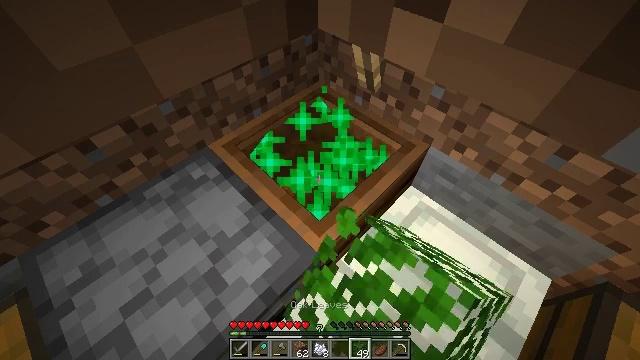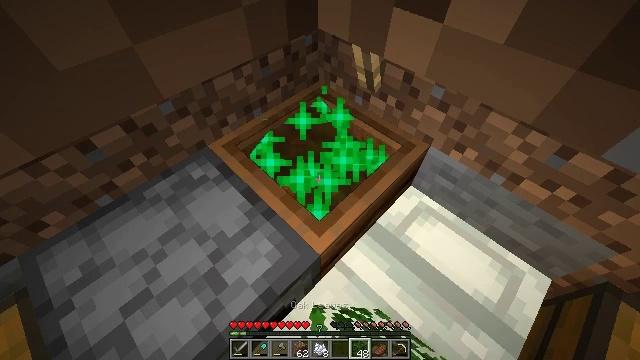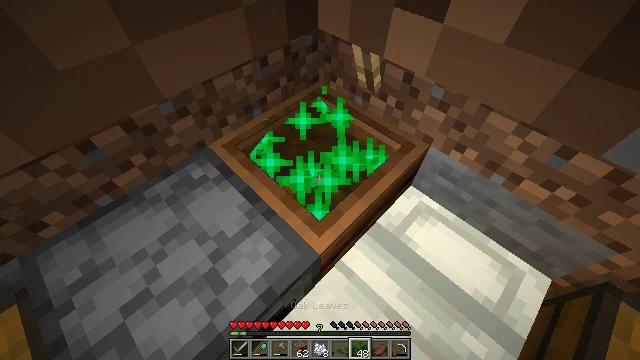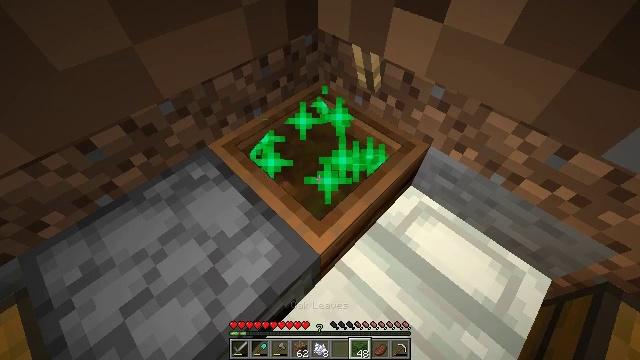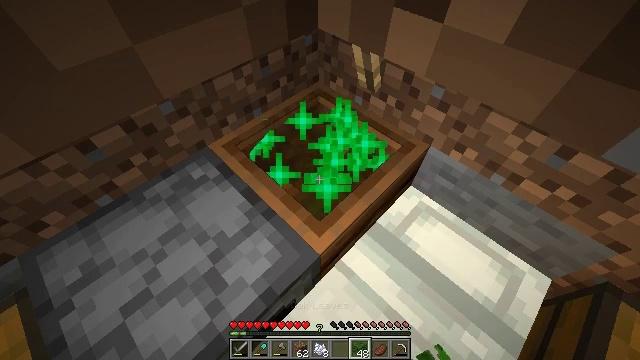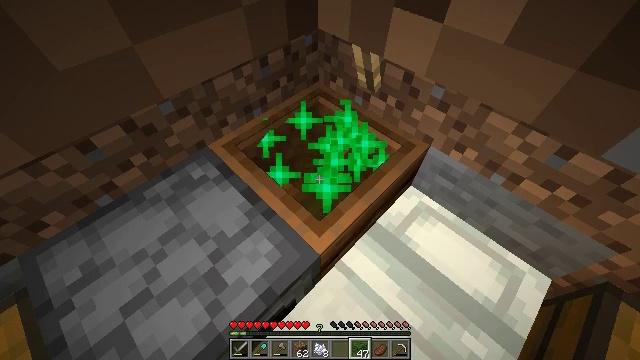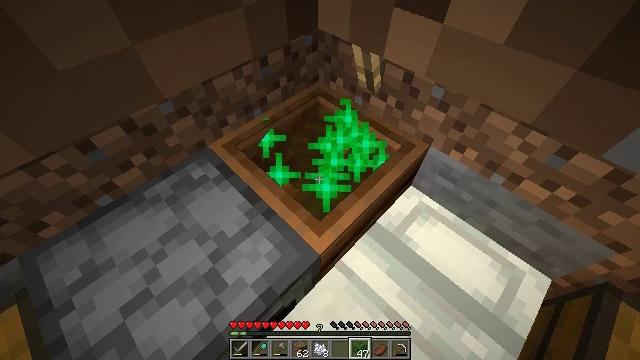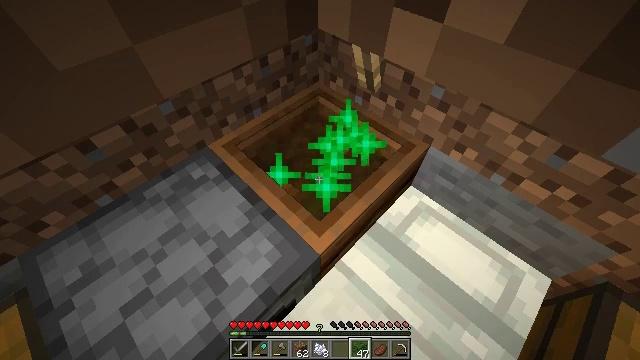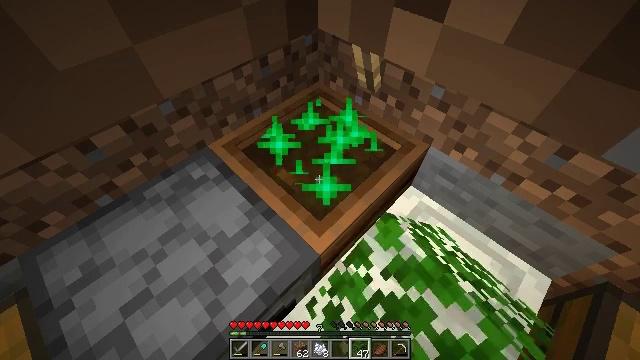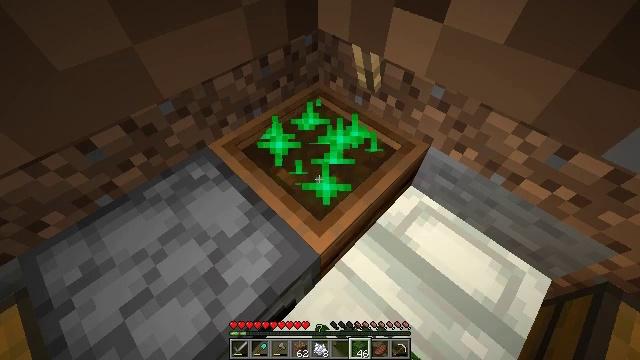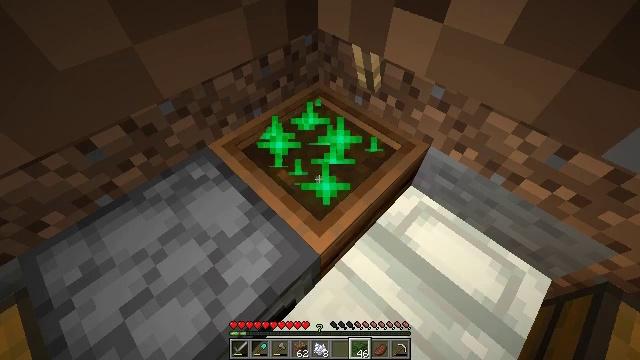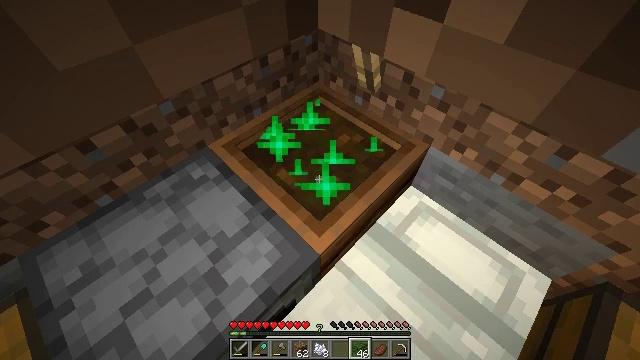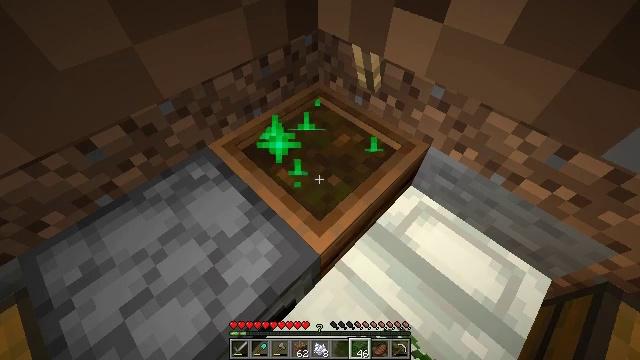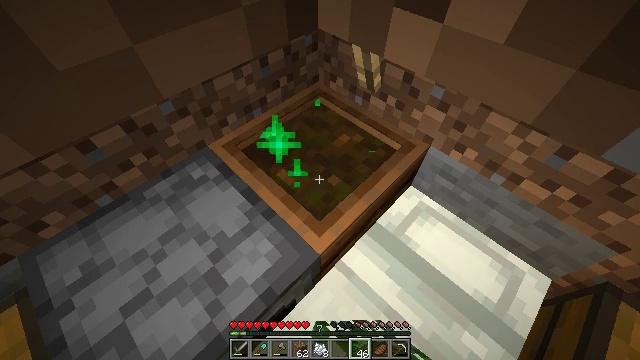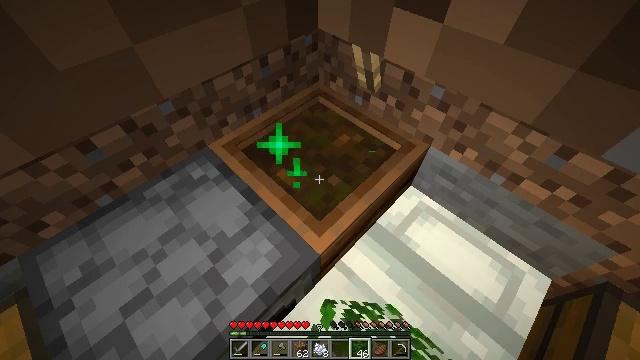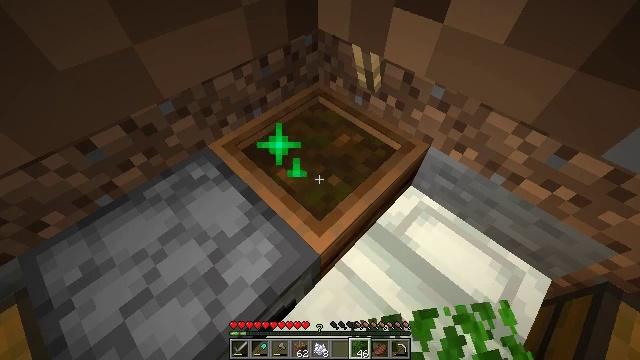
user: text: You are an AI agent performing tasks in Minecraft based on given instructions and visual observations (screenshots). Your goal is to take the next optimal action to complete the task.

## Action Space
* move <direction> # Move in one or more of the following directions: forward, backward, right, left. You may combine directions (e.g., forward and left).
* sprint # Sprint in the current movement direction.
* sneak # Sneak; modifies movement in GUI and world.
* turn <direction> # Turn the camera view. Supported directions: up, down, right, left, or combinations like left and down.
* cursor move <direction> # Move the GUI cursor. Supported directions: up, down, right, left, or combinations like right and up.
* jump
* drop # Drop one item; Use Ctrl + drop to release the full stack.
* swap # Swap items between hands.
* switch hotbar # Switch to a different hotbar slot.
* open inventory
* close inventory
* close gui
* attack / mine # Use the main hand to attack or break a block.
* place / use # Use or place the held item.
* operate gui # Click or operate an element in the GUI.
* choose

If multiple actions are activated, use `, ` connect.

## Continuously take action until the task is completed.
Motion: motion action
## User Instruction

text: Craft white dye in your crafting grid.
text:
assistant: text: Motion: use / place
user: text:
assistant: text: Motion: use / place
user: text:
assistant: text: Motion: use / place
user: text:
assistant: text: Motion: use / place
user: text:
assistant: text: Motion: use / place
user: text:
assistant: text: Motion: use / place
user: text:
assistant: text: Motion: use / place
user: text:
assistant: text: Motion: use / place
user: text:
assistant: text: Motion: use / place
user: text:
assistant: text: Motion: use / place
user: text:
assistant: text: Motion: use / place
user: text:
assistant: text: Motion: use / place
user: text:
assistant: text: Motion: use / place
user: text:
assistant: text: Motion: use / place
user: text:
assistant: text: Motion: use / place
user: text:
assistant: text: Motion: use / place
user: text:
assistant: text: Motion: use / place
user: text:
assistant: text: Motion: use / place
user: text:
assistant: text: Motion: use / place
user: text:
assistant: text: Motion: use / place
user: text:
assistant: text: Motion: use / place
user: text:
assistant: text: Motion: use / place
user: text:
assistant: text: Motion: use / place
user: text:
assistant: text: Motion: use / place
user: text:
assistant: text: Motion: use / place
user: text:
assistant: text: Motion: use / place
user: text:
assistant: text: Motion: use / place
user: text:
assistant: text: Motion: use / place
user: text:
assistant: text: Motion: use / place
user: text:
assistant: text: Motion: use / place